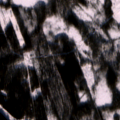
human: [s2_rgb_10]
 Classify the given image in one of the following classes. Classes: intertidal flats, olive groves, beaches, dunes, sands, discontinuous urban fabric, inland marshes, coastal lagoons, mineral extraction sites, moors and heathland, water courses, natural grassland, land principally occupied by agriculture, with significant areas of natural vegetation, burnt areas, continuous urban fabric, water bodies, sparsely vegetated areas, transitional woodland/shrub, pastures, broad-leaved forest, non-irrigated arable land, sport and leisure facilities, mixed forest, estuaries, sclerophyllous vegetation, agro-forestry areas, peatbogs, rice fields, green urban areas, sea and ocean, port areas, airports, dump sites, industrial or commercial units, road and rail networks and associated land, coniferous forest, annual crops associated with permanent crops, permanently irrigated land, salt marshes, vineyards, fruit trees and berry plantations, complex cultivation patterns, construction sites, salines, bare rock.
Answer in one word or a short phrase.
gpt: coniferous forest, mixed forest, transitional woodland/shrub